Interaction volume radius: 5 \u00c5
Interaction volume height: 30 \u00c5
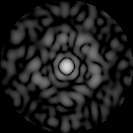
Disorder parameter: 0.8442